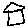
Label: house